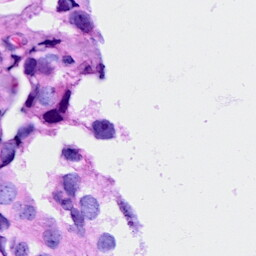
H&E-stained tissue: Breast